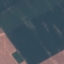
Land use / land cover: AnnualCrop